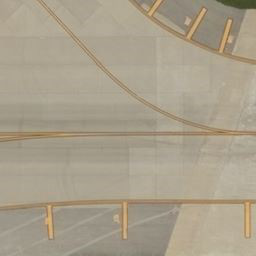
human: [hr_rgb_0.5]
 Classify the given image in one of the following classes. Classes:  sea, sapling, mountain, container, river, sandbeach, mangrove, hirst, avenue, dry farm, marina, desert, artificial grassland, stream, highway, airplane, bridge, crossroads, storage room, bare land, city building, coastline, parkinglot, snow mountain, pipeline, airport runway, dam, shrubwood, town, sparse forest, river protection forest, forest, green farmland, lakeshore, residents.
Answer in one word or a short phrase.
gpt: airport runway